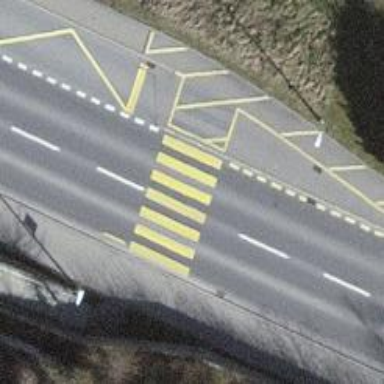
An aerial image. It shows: Primary highway with cycle track on the left side.